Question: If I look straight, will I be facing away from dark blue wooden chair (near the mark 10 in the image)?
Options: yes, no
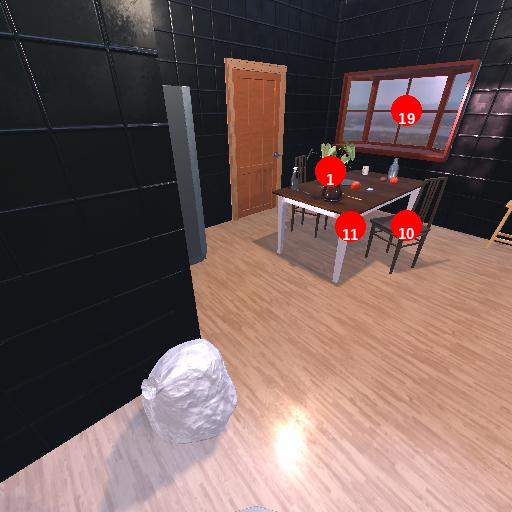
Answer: yes